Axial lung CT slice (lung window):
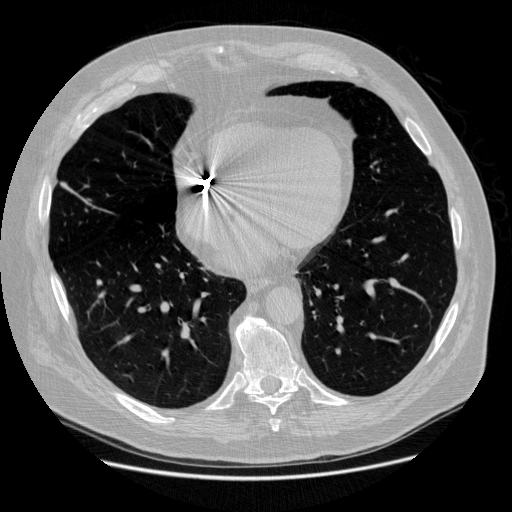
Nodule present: no